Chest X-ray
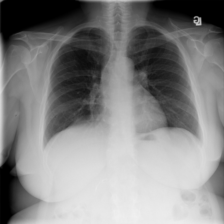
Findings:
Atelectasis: negative
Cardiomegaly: negative
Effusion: negative
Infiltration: negative
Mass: negative
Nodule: negative
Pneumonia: negative
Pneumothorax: negative
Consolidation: negative
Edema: negative
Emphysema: negative
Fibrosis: negative
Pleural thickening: negative
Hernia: negative